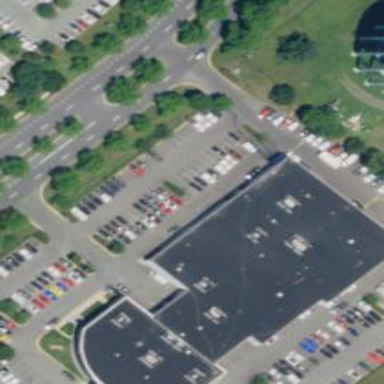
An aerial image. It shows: Building that houses car shop.